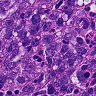
Metastatic tissue present: yes